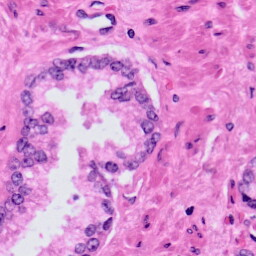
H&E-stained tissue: Prostate